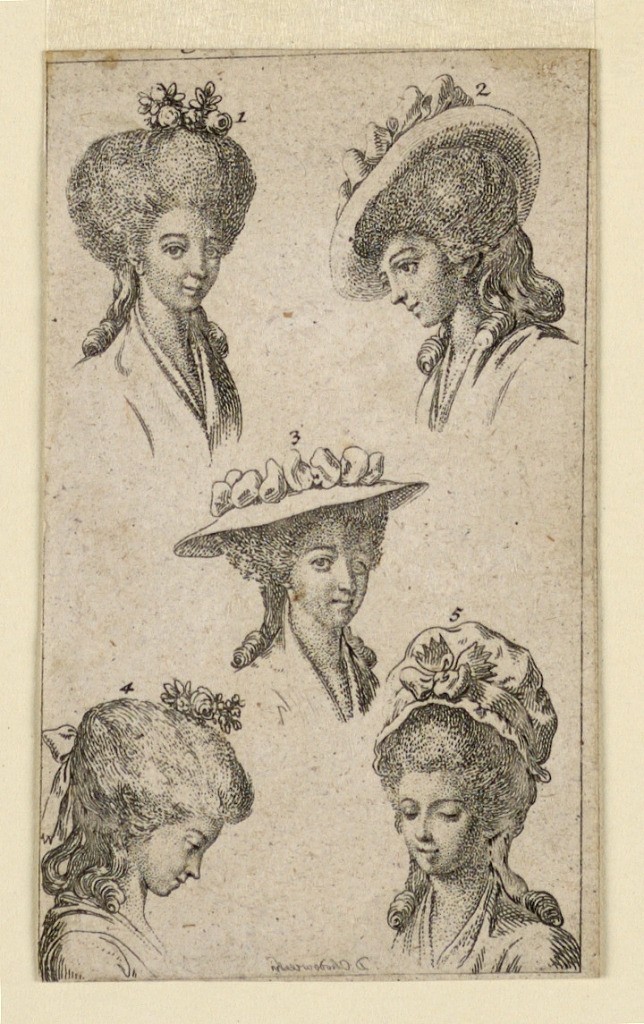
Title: Five Headgears, as Worn by Berlin Women, Illustration for "Königl: Grosbrit [anische] Genealogischer Kalender auf das 1783 Jahr Lauenberg bey J.G. Berenberg"
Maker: Daniel Nikolaus Chodowiecki, German, 1726 - 1801
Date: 1782
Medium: Stipple engraving and etching on paper
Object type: Print
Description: The heading - except for the bottom slope of C - and the caption cut off. Top row: 1: hairdo with roses. 2: lowered head, in profile, to left, with a hat with ribbons. Center: 3: head in three-quarter profile with ribbon. Bottom row: 4: lowered head, in profile, to right, a rose in the hair. 5: head with a cap.